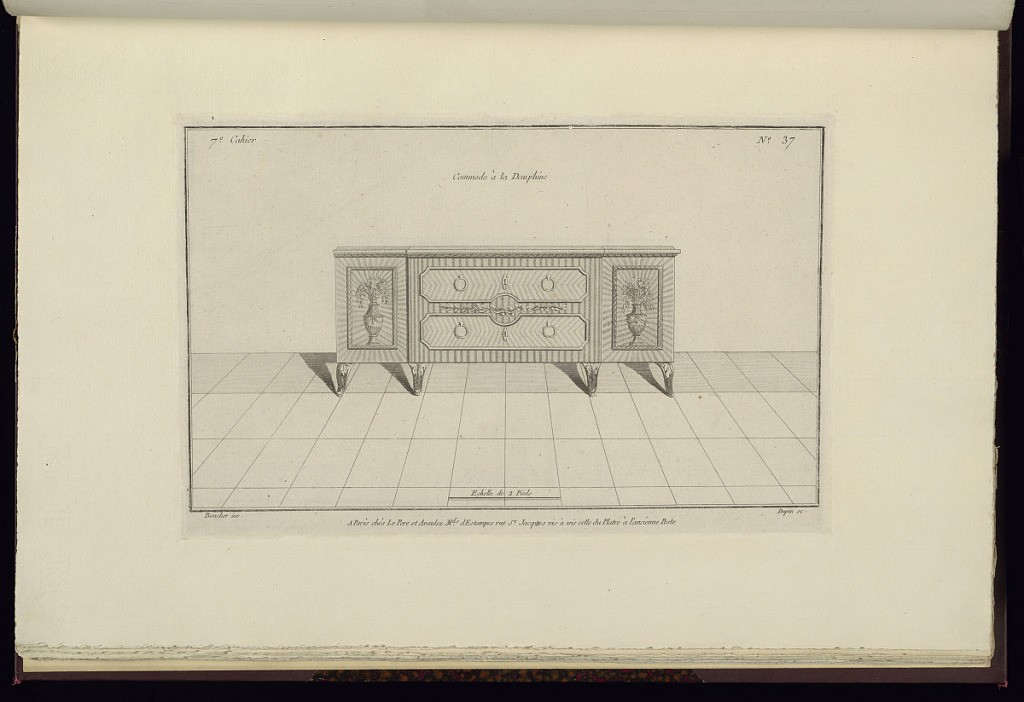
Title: Commode à la Dauphine
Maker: Juste-François Boucher, French, 1736 – 1782
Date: ca. 1775
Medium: Engraving on off white laid paper
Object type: Print
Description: Design for a dresser with curved, acanthus leaf styled legs. On either side of the dresser are inlaid vases with bouquets of flowers. The plate is signed.